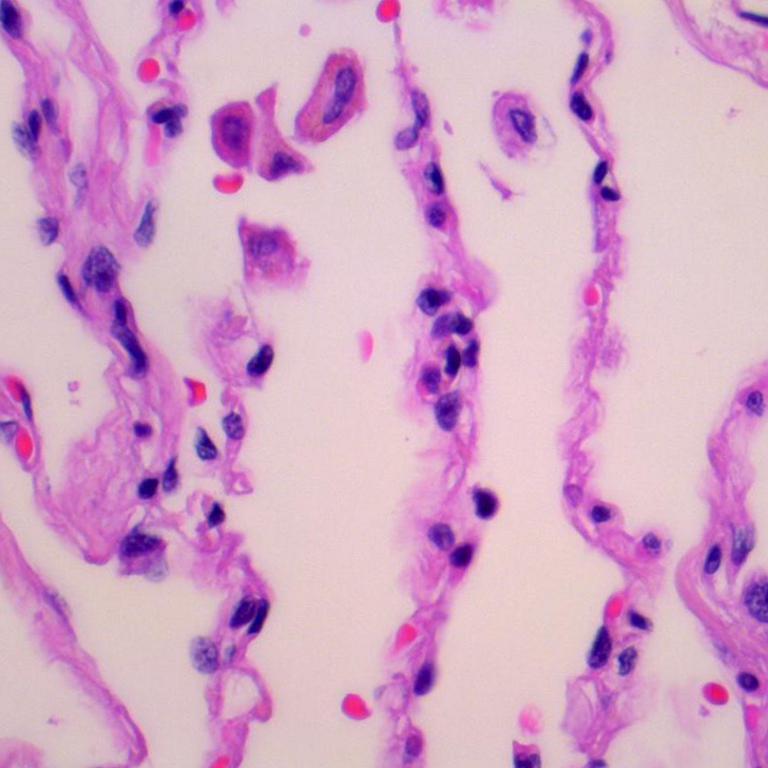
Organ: lung
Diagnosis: benign